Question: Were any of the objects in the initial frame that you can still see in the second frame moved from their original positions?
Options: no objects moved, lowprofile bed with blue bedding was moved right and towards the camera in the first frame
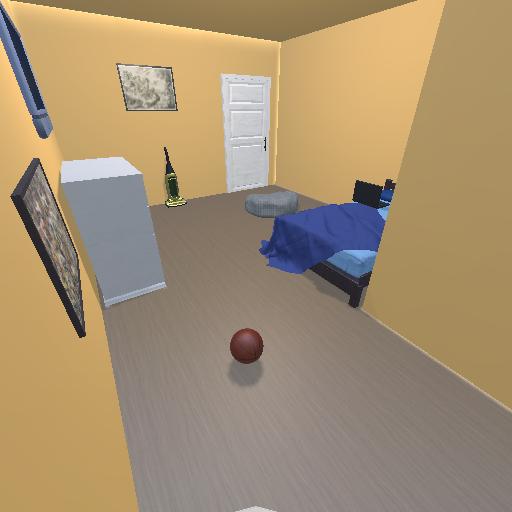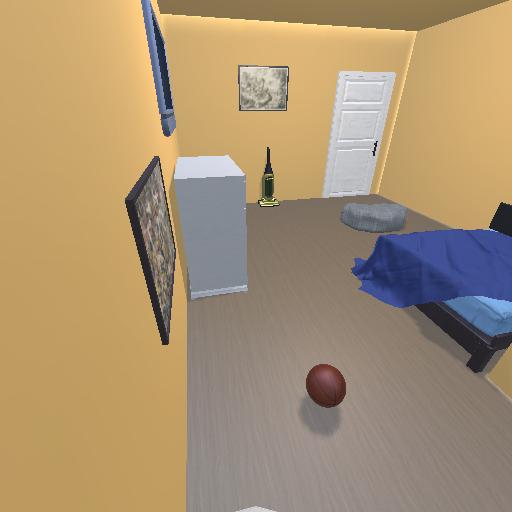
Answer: no objects moved